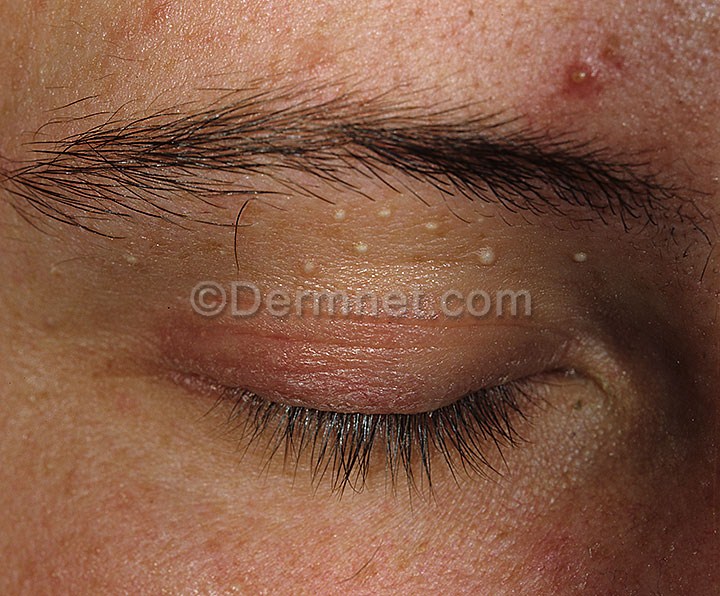
Disease: Light Diseases and Disorders of Pigmentation